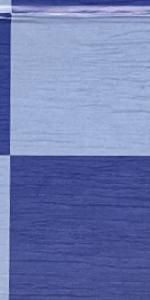
Label: Empty